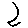
Label: moon